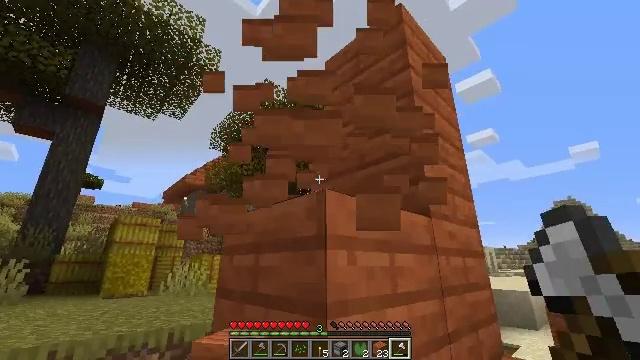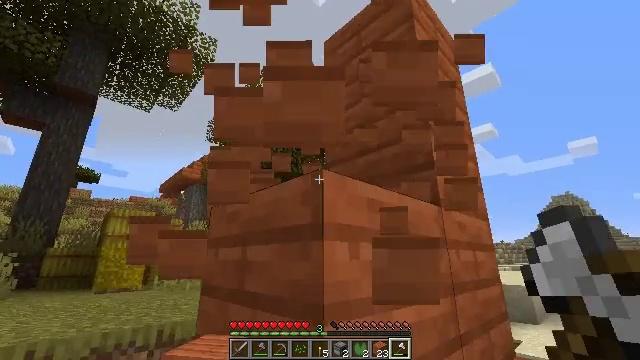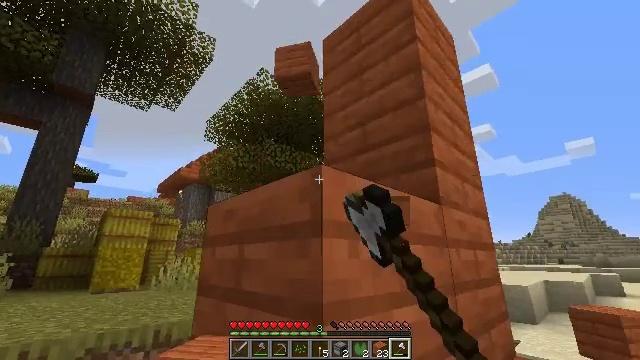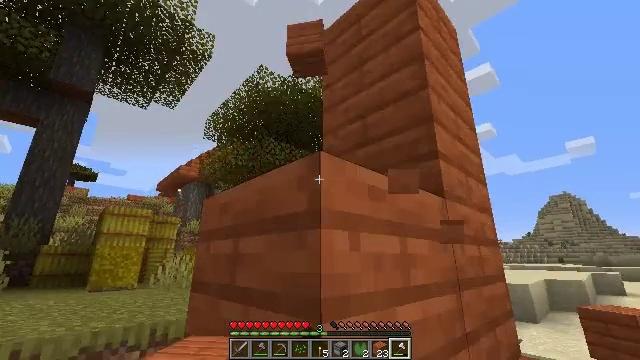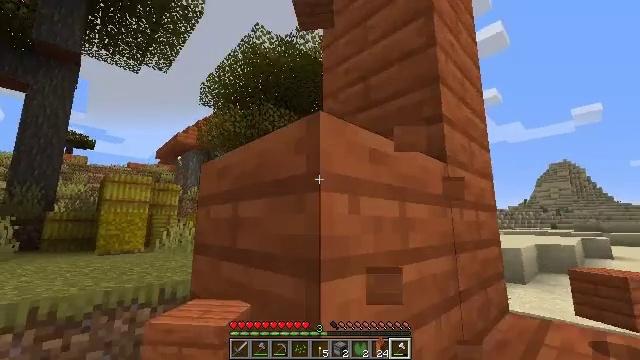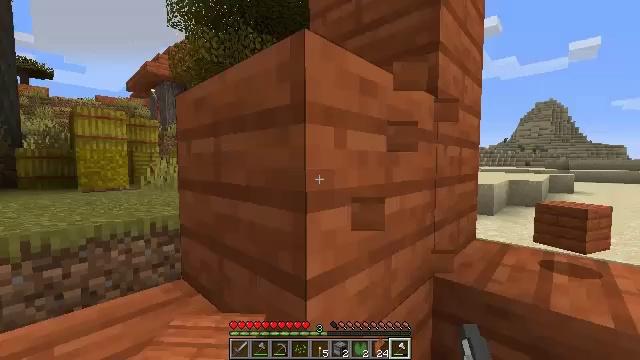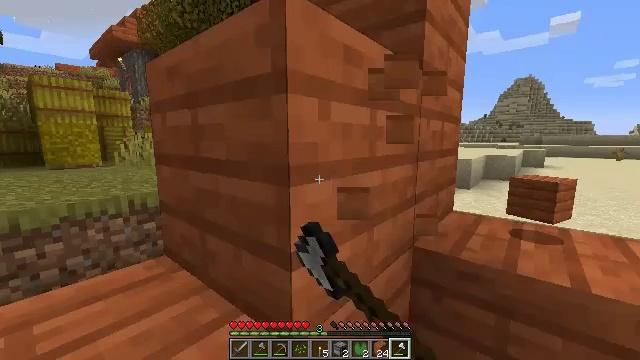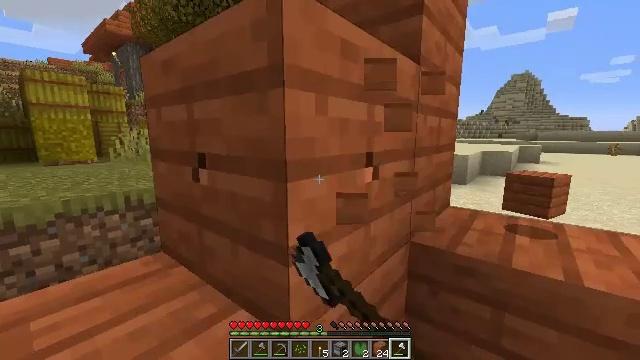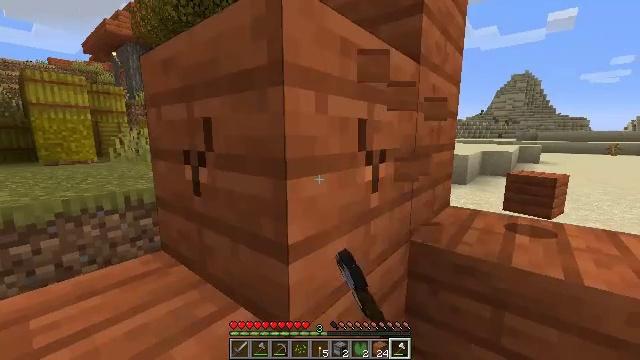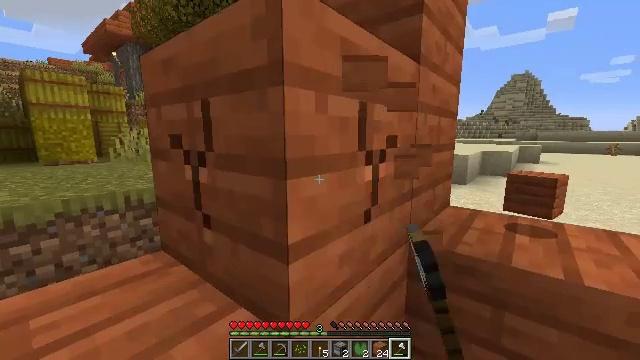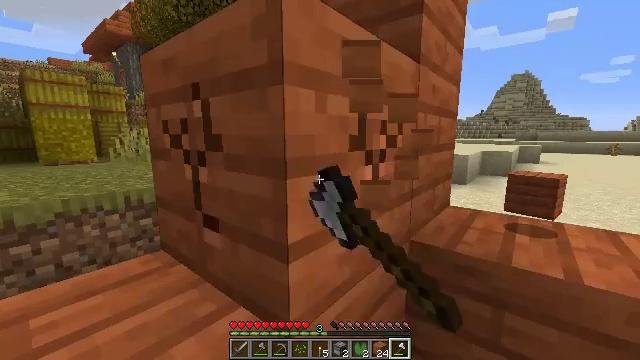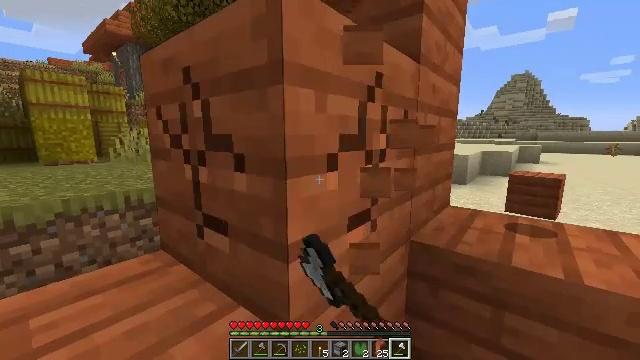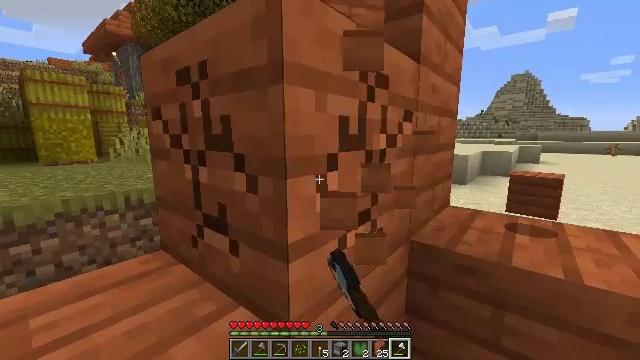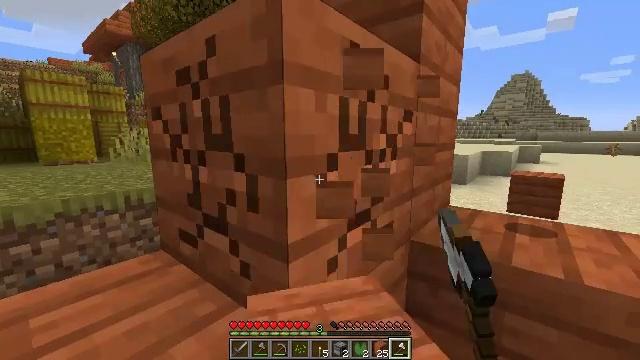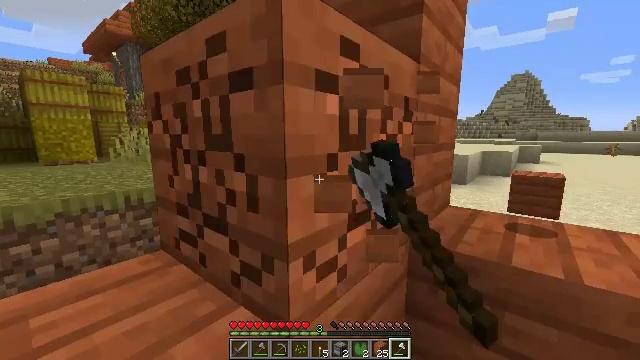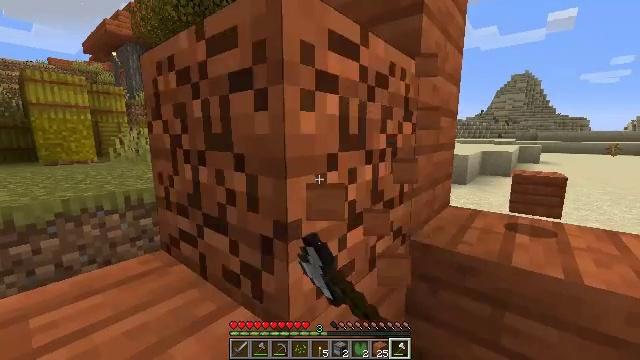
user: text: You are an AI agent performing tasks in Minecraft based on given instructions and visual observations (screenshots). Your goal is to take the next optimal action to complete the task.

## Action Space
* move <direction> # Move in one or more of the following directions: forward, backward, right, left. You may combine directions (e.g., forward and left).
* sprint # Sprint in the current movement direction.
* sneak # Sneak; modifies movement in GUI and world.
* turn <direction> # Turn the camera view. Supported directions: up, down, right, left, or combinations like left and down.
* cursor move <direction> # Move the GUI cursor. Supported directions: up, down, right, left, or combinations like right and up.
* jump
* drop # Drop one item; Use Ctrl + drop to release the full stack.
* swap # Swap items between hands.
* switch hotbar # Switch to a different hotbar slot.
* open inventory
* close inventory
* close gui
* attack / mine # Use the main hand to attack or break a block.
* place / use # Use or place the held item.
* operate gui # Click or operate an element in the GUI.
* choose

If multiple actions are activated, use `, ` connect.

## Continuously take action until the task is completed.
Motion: motion action
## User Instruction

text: Break the existing acacia planks.
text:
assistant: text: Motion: turn down, attack / mine
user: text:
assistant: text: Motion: attack / mine
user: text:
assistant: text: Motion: attack / mine
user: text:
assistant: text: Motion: turn down, attack / mine
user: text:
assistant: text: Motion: turn right and down, attack / mine
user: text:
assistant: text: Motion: turn right and down, attack / mine
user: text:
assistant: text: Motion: attack / mine
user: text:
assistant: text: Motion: attack / mine
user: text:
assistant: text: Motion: attack / mine
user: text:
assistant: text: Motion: attack / mine
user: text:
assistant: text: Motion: attack / mine
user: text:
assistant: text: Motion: attack / mine
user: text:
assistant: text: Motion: attack / mine
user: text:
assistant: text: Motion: attack / mine
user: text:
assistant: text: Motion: attack / mine
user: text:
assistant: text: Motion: attack / mine
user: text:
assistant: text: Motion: attack / mine
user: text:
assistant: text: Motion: attack / mine
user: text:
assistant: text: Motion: attack / mine
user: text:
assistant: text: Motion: attack / mine
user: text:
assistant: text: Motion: attack / mine